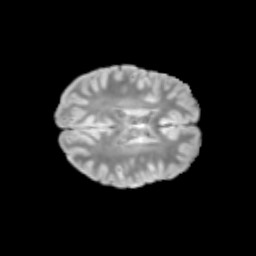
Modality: T2w
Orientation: axial
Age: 11
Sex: male
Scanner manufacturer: siemens
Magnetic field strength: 3 T
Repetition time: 3.8 s
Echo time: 0.07 s